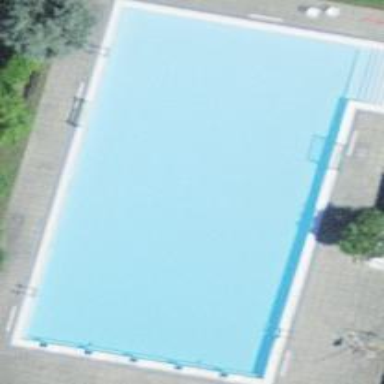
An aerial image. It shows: Swimming pool within leisure land area designed for swimming activities.